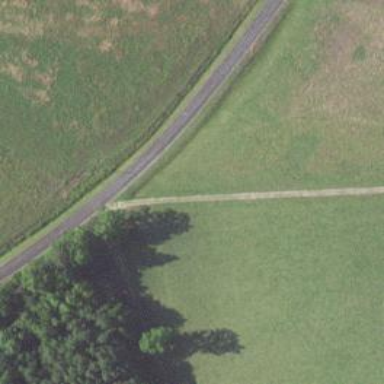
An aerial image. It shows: Unclassified road.